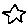
Label: star